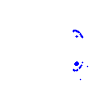
Particle: pion